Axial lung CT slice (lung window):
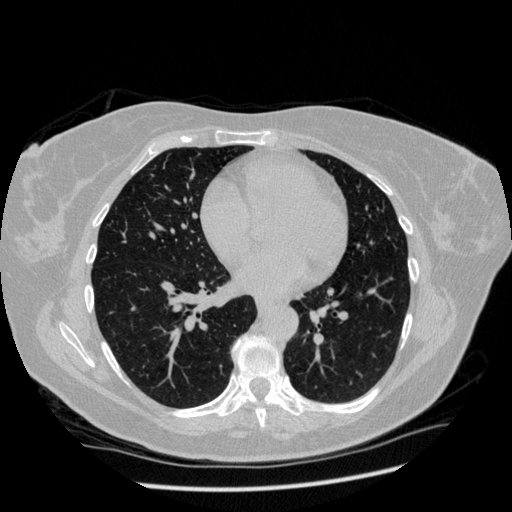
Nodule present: no